Field crop: tomato
Growth stage: 1
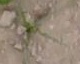
Species: cyperus